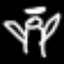
Label: angel